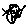
Label: triangle